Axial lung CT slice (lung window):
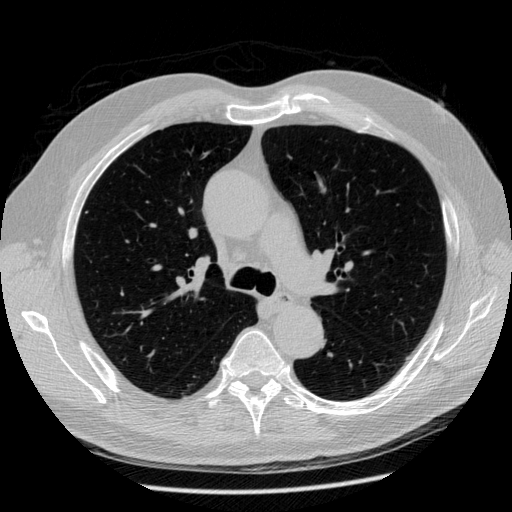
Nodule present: no